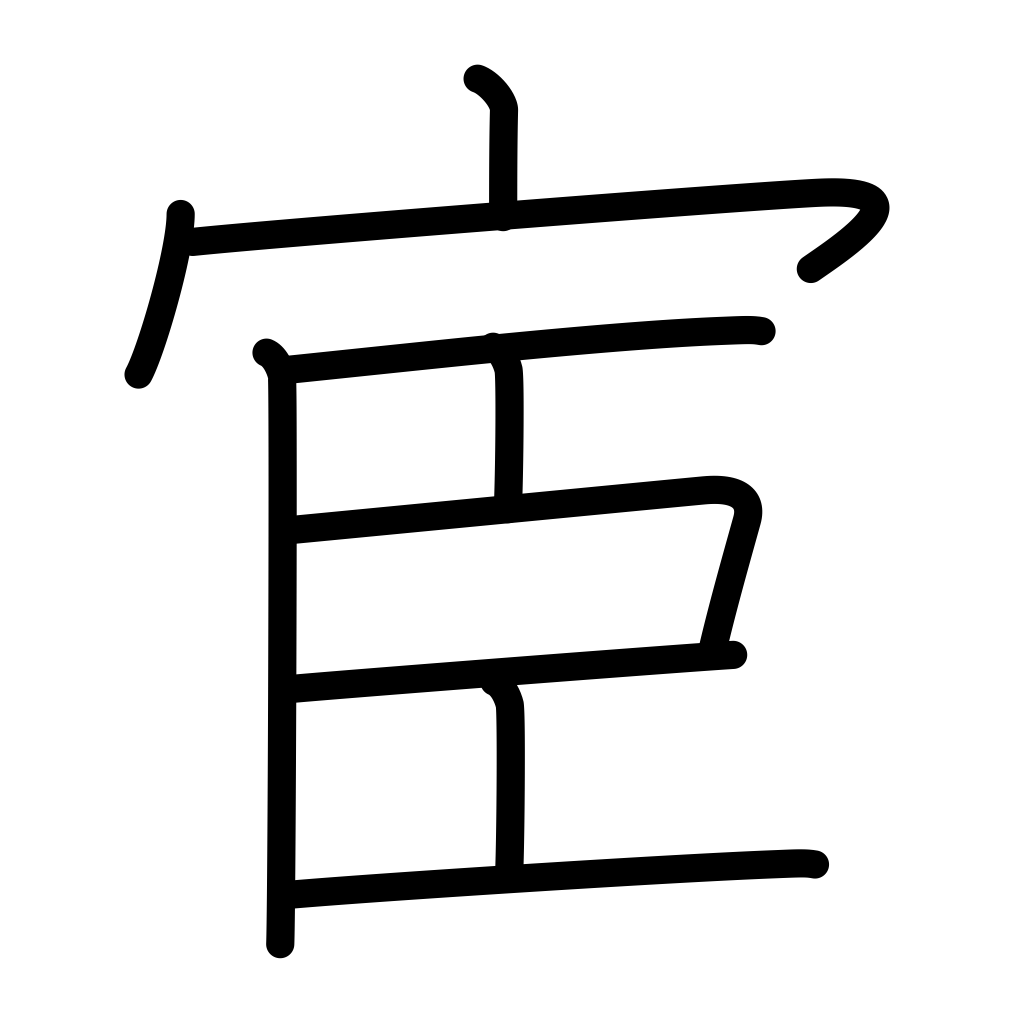
Meaning: official